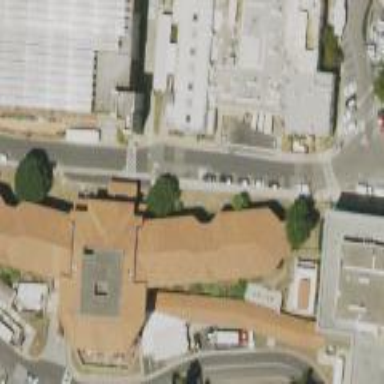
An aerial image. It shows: Hospital building.